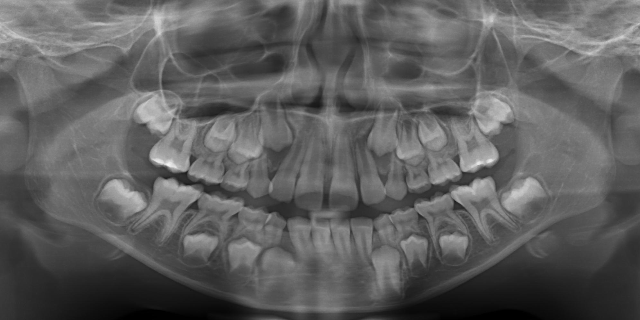
child